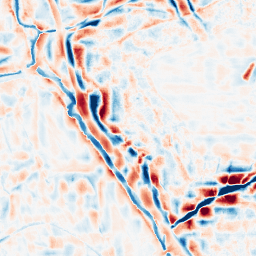
Category: wavelet
Decomposition family: wavelet_reverse_biorthogonal
Decomposition parameters: wavelet: rbio5.5
level: 4
Upsampling method: edge_directed
Upsampling parameters: scale: 4
Upsampling scale: 4